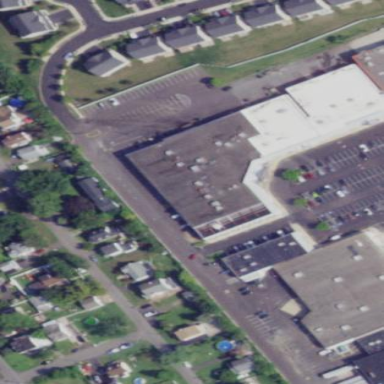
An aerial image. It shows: Cinema building.